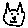
Label: cat